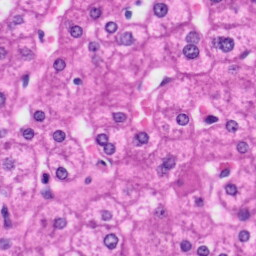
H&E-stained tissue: Liver